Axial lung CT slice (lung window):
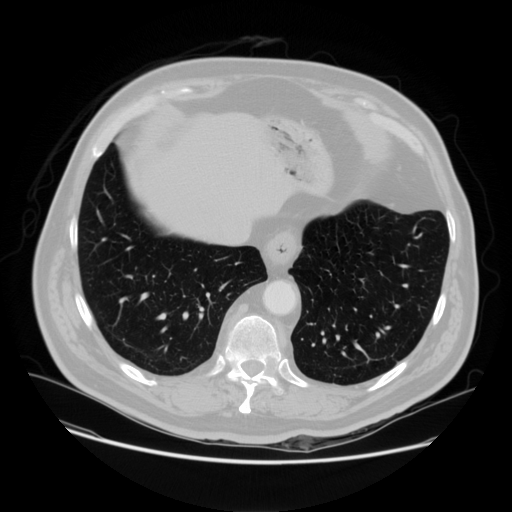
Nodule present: no